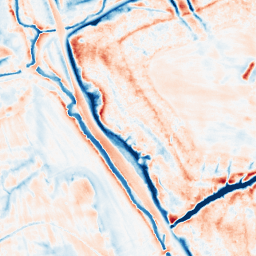
Category: classical
Decomposition family: gaussian
Decomposition parameters: sigma: 5
Upsampling method: cubic_mitchell
Upsampling parameters: scale: 4
Upsampling scale: 4